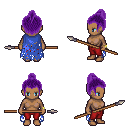
a pixel art fantasy rpg character, female body template, human, dark skin, blue tattered cape, red pants, purple short topknot hairstyle, bracelets, spear, four views (front, back, left, right), 2x2 character sprite sheet, small pixel art, hard edges, no anti-aliasing